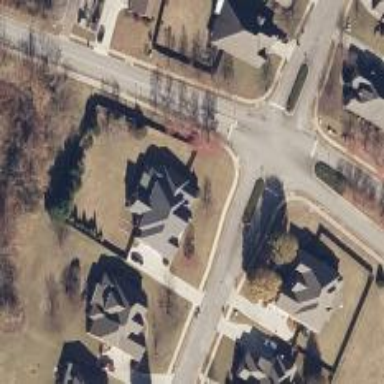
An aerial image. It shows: Smooth asphalt road in residential area.